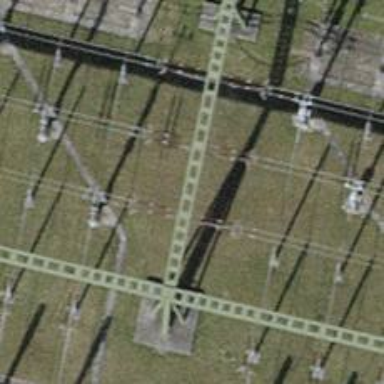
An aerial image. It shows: Insulator used in power systems.